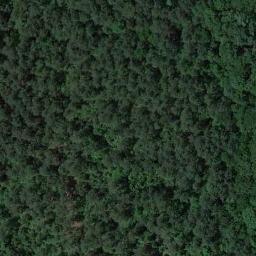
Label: forest